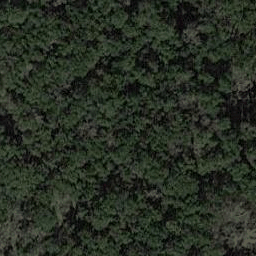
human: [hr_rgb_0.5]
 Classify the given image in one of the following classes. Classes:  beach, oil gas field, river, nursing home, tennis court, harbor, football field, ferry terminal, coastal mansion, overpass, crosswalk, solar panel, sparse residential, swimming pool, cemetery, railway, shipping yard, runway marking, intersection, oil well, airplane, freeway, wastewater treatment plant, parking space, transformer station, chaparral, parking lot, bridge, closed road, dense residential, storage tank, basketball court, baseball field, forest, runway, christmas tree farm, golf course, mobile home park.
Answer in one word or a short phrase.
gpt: forest